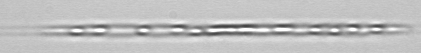
Label: Rhizosolenia